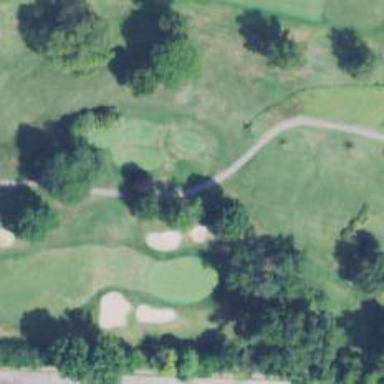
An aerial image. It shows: Path used for both walking and golf.